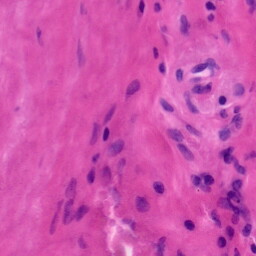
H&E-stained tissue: Tonsil